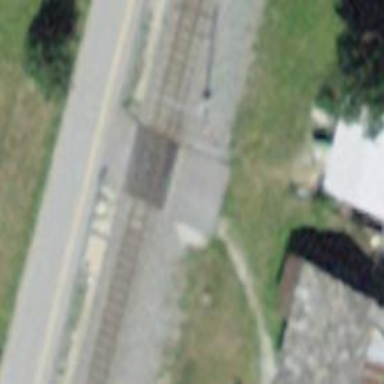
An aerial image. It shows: Crossing for the railway.